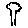
Label: tree